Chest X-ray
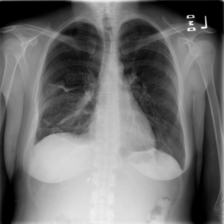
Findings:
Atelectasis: negative
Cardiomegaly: negative
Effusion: negative
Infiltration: negative
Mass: negative
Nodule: negative
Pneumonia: negative
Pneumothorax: positive
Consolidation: negative
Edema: negative
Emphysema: negative
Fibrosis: negative
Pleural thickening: negative
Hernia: negative